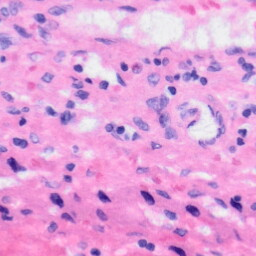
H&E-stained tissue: Liver